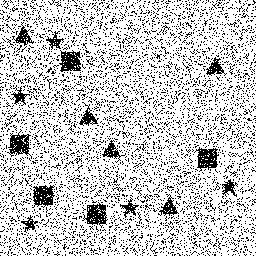
Squares: 5
Triangles: 5
Stars: 5
Total shapes: 15